Interaction volume radius: 10 \u00c5
Interaction volume height: 15 \u00c5
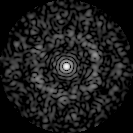
Disorder parameter: 0.8363